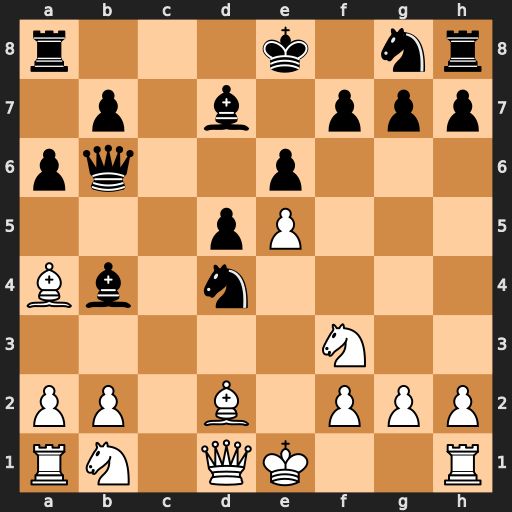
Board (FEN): r3k1nr/1p1b1ppp/pq2p3/3pP3/Bb1n4/5N2/PP1B1PPP/RN1QK2R
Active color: w
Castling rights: KQkq
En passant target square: -
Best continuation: Bxd7+ Kxd7 Nxd4 Qxd4 Qa4+ b5 Qxb4 Qxb4 Bxb4